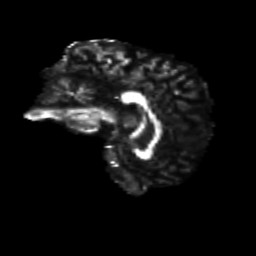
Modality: FA
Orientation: sagittal
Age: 56
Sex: male
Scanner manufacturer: siemens
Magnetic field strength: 3 T
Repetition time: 8.6 s
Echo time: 0.095 s